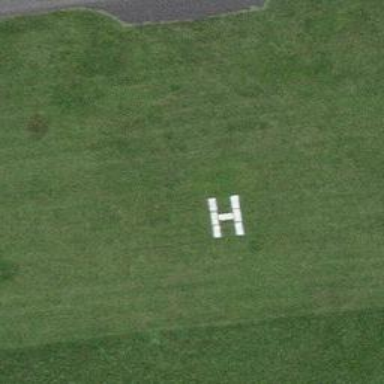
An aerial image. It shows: Helipad with grass surface at airport.